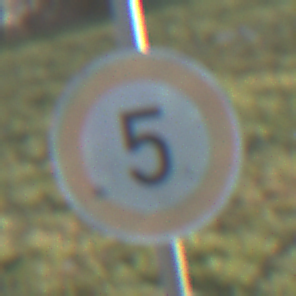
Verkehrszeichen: Geschwindigkeit5
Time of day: MorningAfternoon
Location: Outdoor (Nature)
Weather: Clear
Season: Winter
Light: Natural